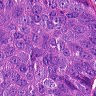
Metastatic tissue present: yes